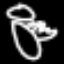
Label: angel